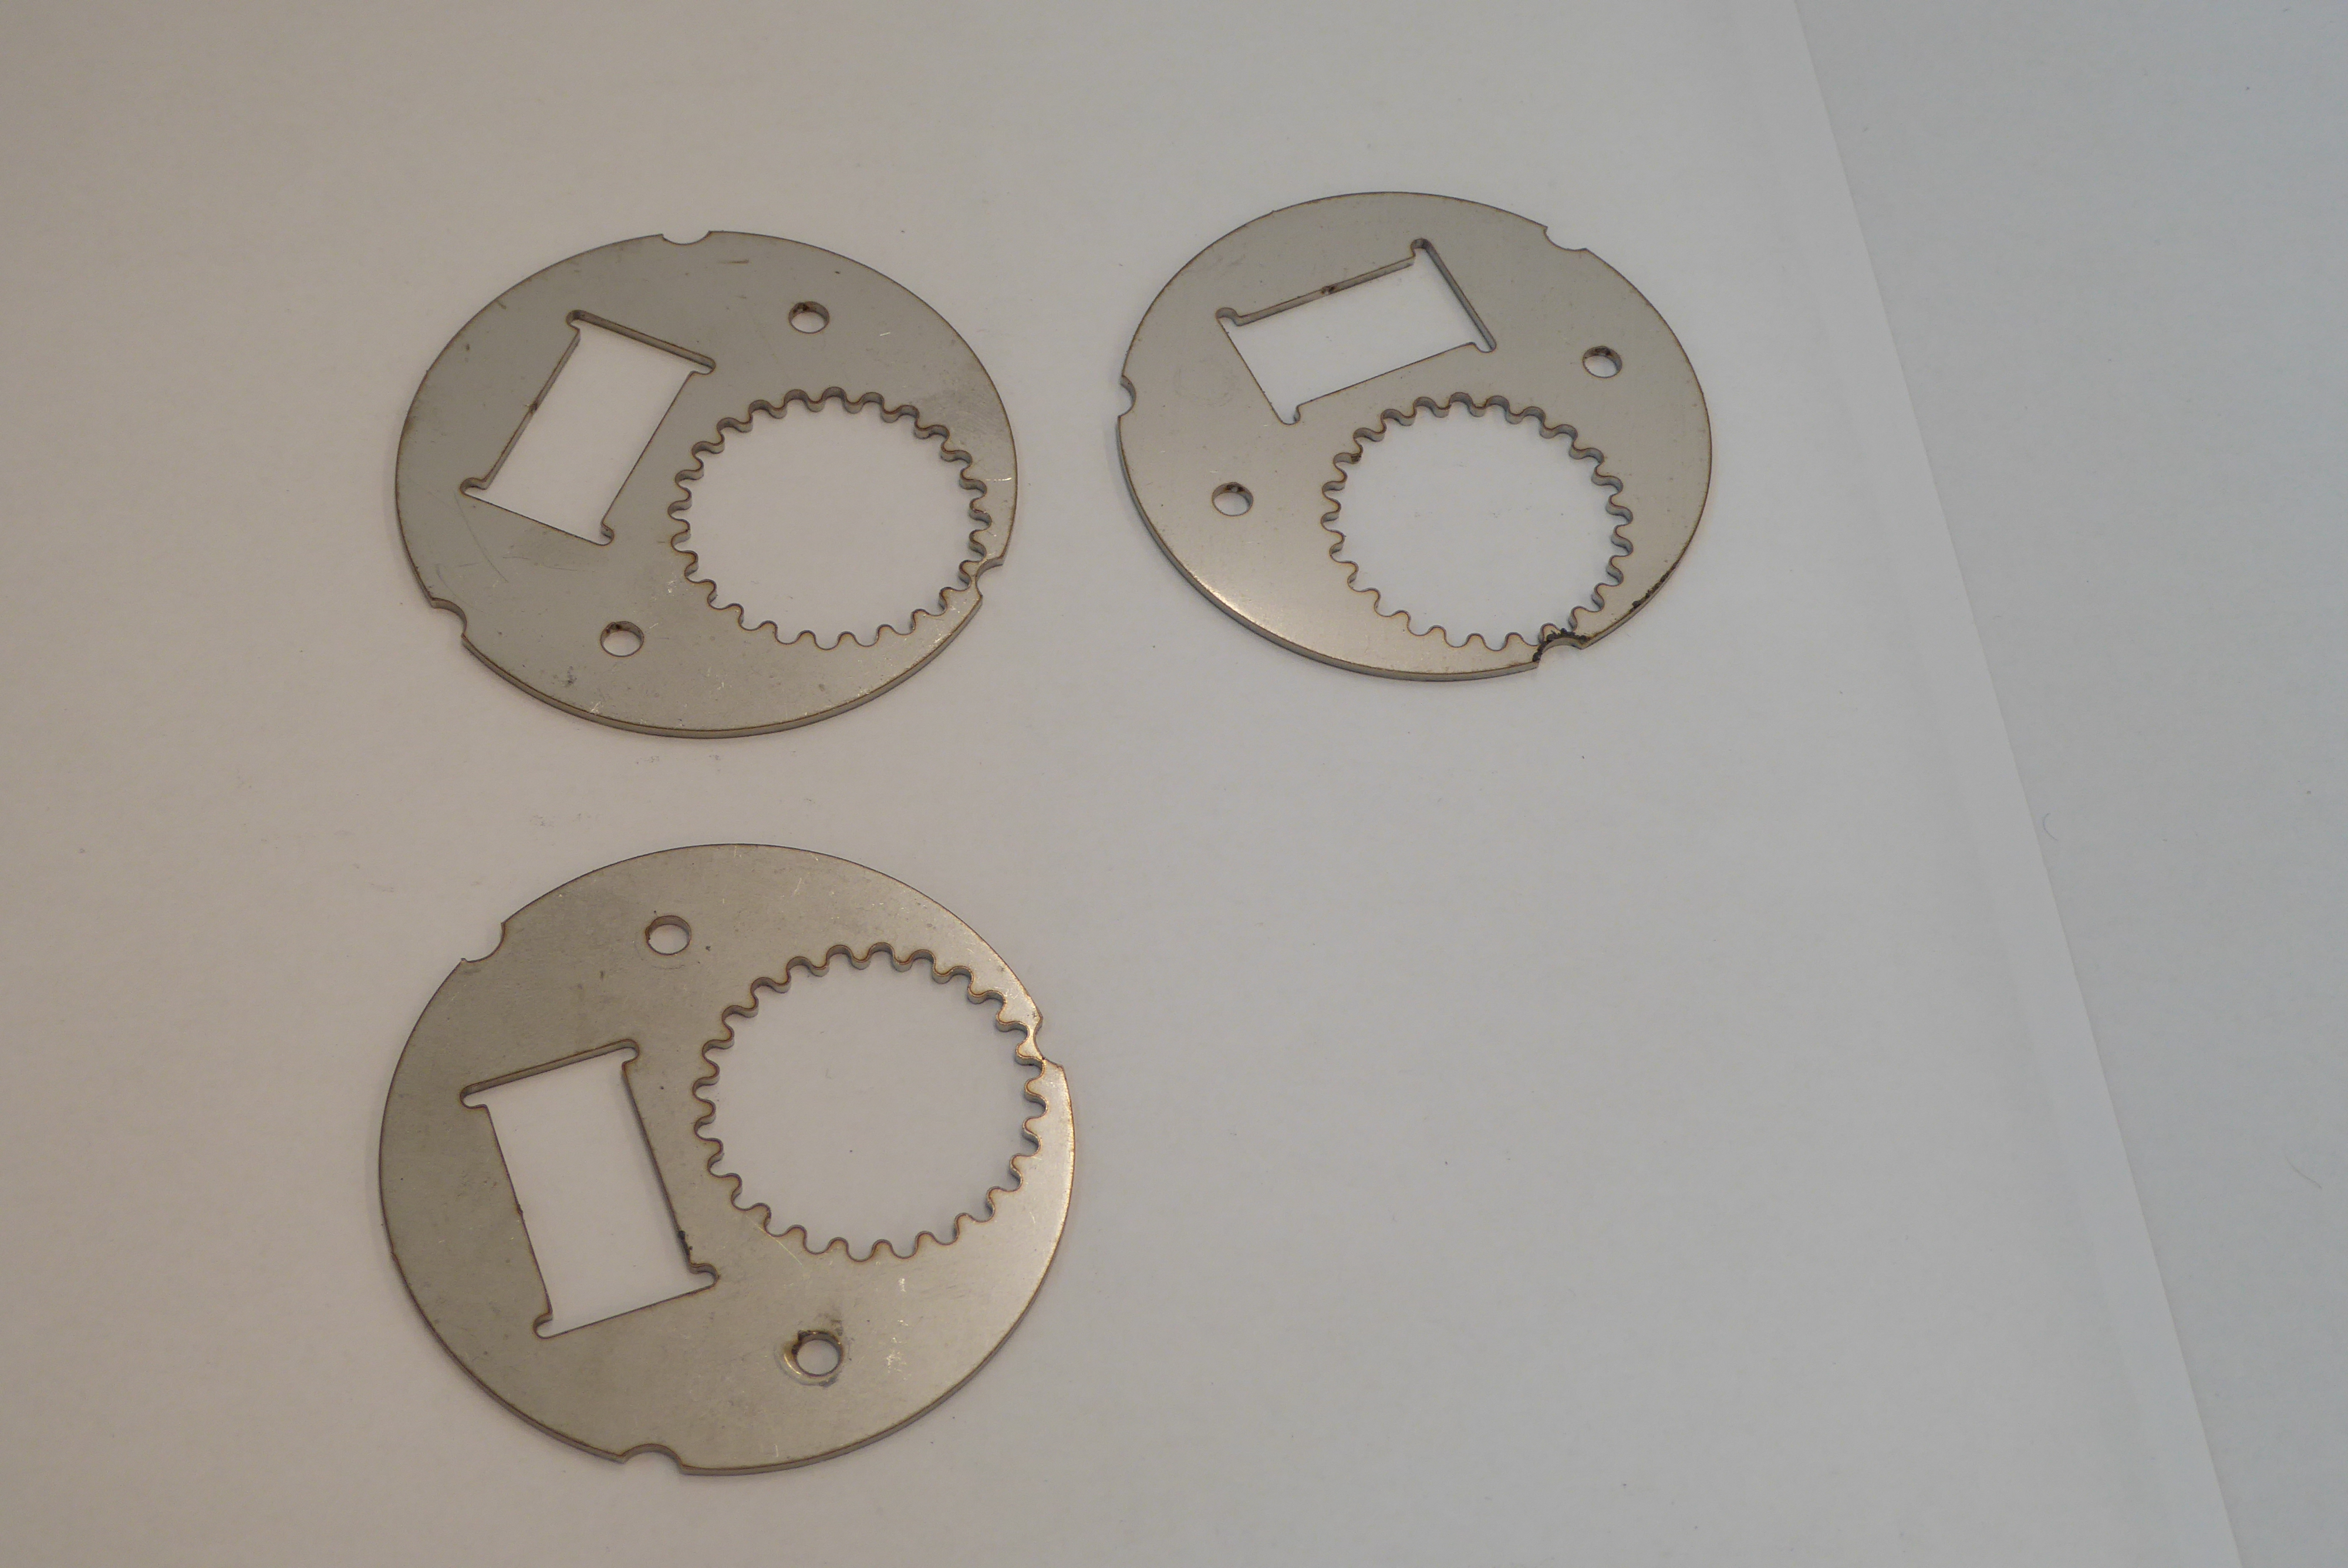
Label: Bottle Opener - Inlay